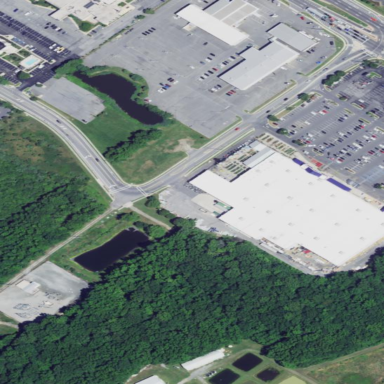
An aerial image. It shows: Retail building.